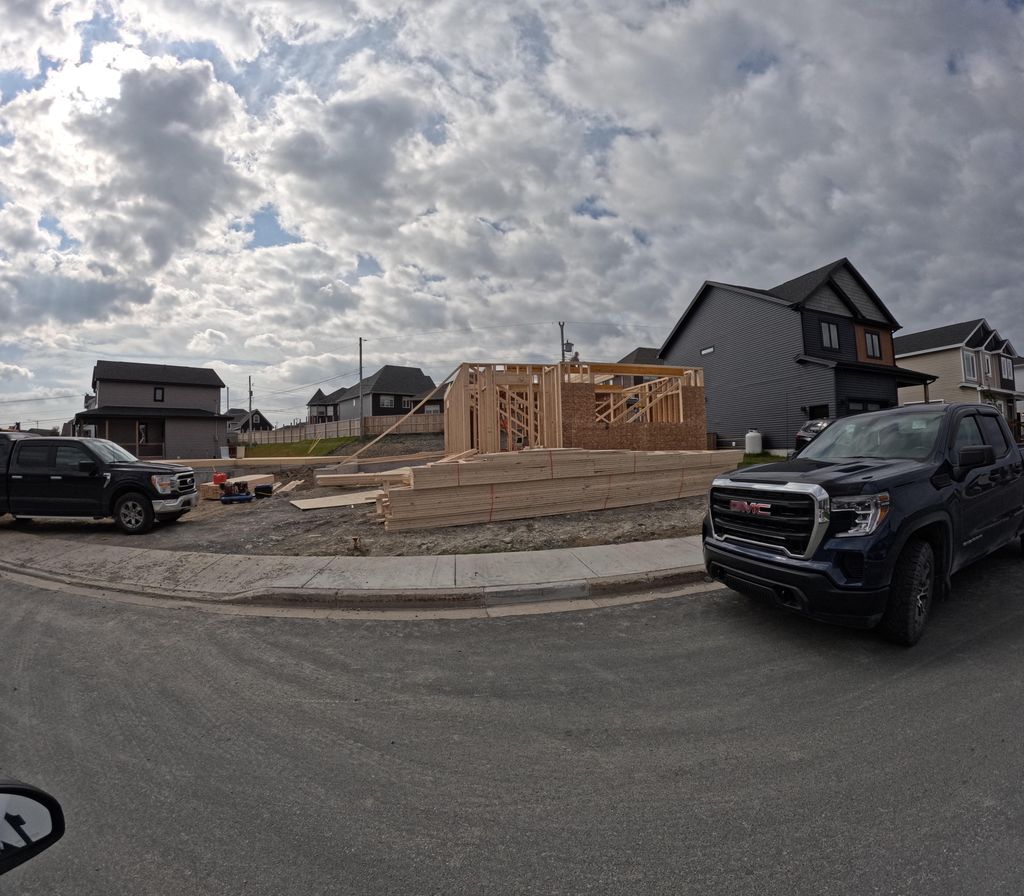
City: st_johns